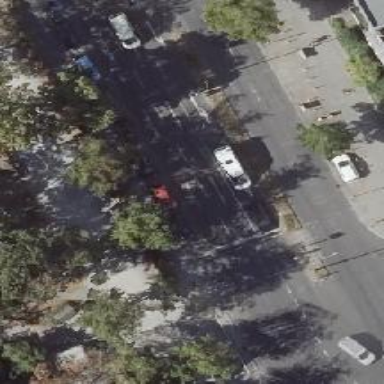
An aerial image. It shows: Road with traffic signals.